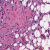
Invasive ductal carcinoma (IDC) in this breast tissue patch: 1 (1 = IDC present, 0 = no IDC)